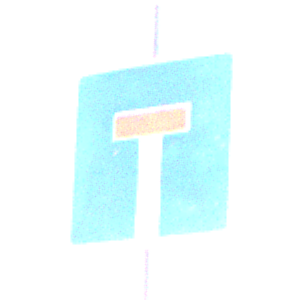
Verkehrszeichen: Sackgasse
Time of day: SunriseSunset
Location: Outdoor (Urban)
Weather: Clear
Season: NotSpecified
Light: Natural